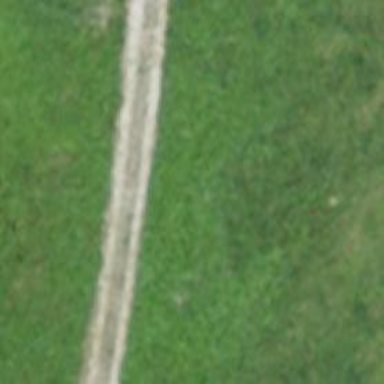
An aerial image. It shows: Unpaved track with grade 3 track type.